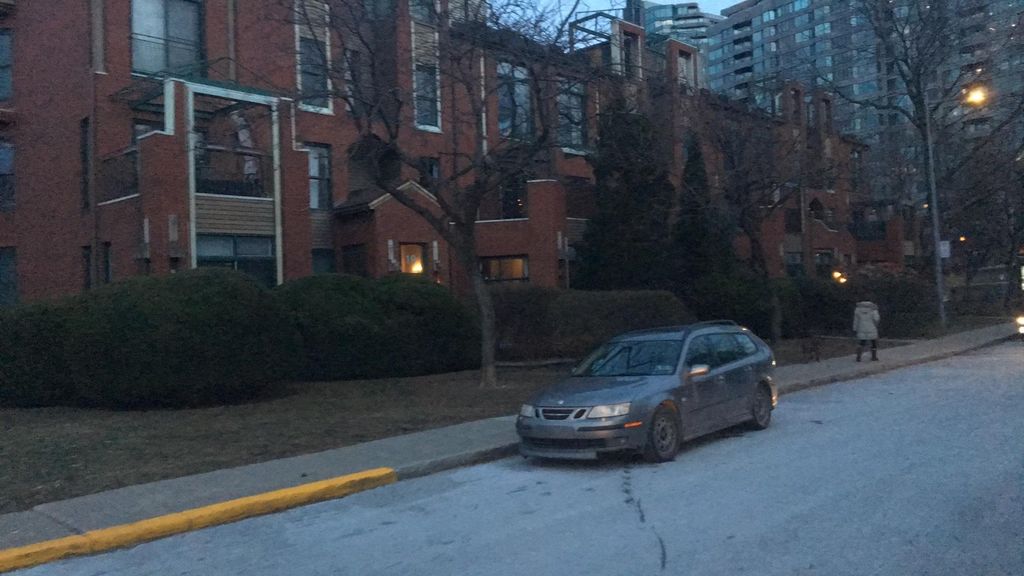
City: montreal